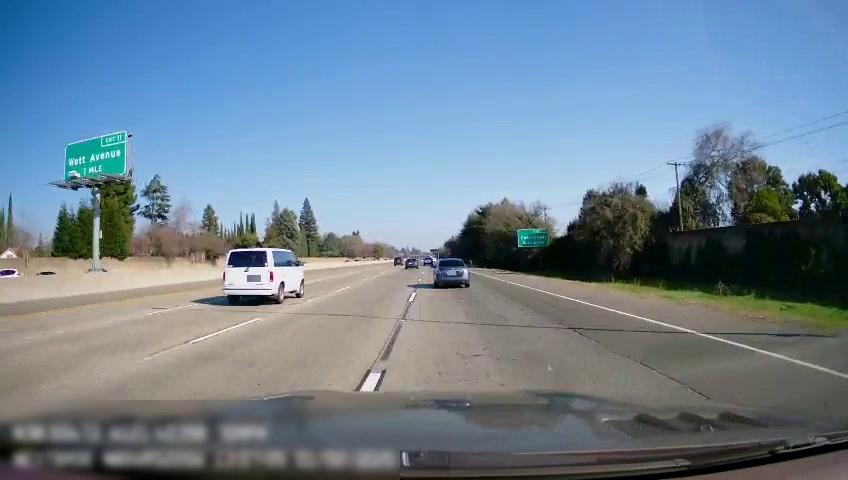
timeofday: Day
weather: Sunny
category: Drivable Space
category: Vehicles | SUV
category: Vehicles | Van
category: Vehicles | Car
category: Vehicles | Car
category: Vehicles | SUV
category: Vehicles | Car
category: Vehicles | SUV
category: Lanes | Current Lane
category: Lanes | Alternate Lane
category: Lanes | Alternate Lane
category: Lanes | Alternate Lane
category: Lanes | Alternate Lane
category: Traffic | Signs
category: Traffic | Signs